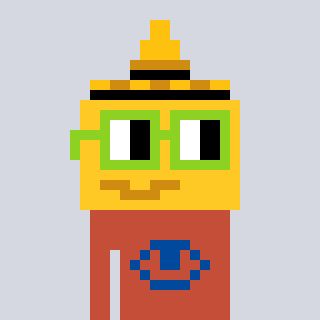
a pixel art character with square light green glasses, a mustard-shaped head and a rust-colored body on a cool background